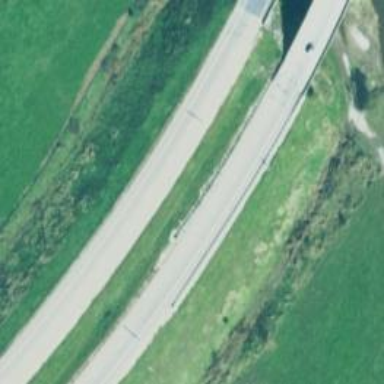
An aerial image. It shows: This is trunk highway with motorroad.